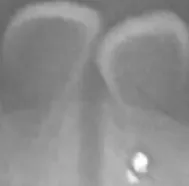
Radiographic appearance of the reported area.
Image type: radiology (ct)